Field crop: maize
Growth stage: 2
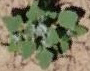
Species: chenopodium